Question: In my GUI application, I want to populate a 'QTableWidget' with values from Oracle DB. I know it is simpler to do using 'QTableView' and 'QSqlQueryModel'. But I want to access the data later on itemwise, hence I want to use 'QTableWidget'.
I have successfully established connection to my oracle DB and the code snippet for populating data is --
'''
QSqlQuery myquery("select SL_NO, NAME, AGE from EMPLOYEE");
ui->tableWidget->setColumnCount(myquery.record().count());
ui->tableWidget->setRowCount(myquery.size());
int index = 0;
while(myquery.next())
{
ui->tableWidget->setItem(index,0,new QTableWidgetItem(myquery.value(0).toString()));
ui->tableWidget->setItem(index,1,new QTableWidgetItem(myquery.value(1).toString()));
ui->tableWidget->setItem(index,2,new QTableWidgetItem(myquery.value(2).toString()));
index ++;
}
'''
The output is --

What is wrong with my code ??? what am I missing ???
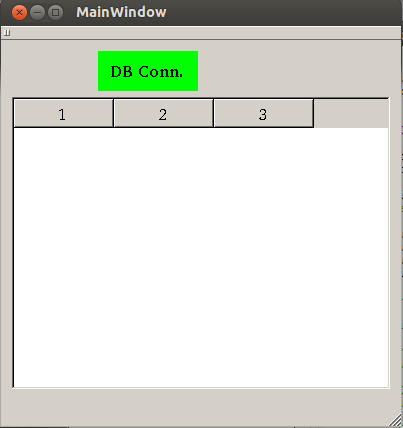
Answer: The only reason I see for this effect is that myquery.size() in
> ui->tableWidget->setRowCount(myquery.size());
returns 0 and myquery.next() always returns false.
If myquery.size() were > 0 and myquery.value(0).toString() would return empty strings, you still would see the empty rows.
So I doubt that your query returns what you hope it returns.
Use some qDebugs to verify the data you get from your database.